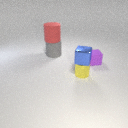
small purple rubber cube to the right of small yellow metal cylinder